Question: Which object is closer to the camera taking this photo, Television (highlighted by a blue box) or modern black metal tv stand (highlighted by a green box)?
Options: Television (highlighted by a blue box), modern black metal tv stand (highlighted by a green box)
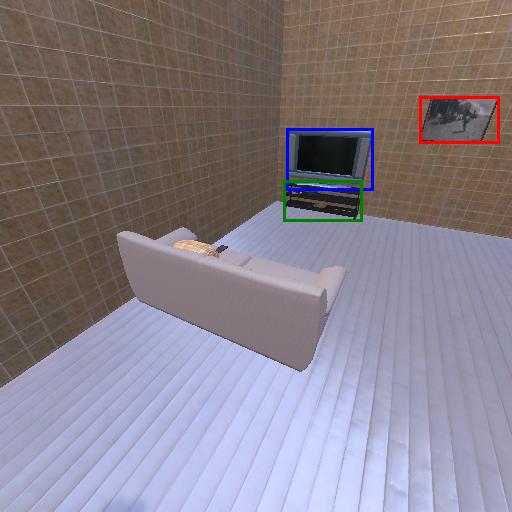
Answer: Television (highlighted by a blue box)